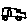
Label: car